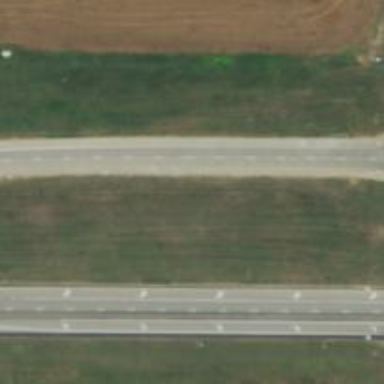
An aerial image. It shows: This image shows trunk highway that functions as expressway.